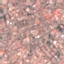
Label: Residential